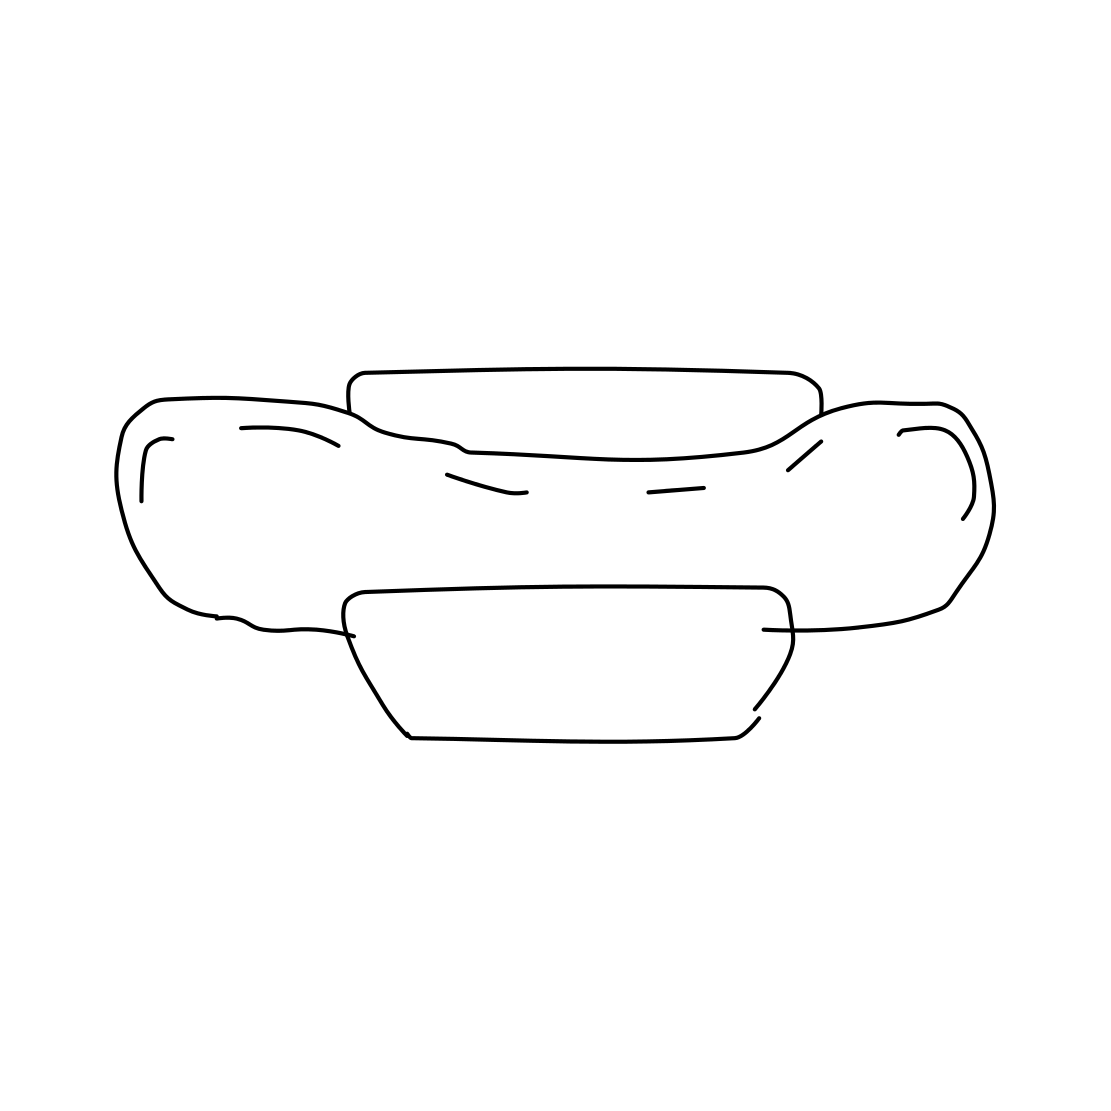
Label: hot-dog